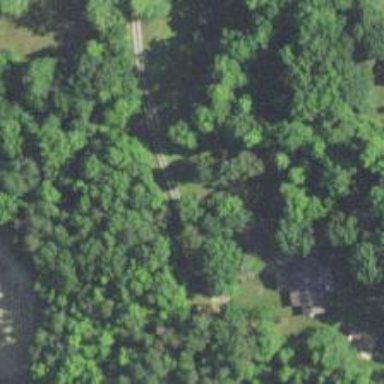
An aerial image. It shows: Driveway.